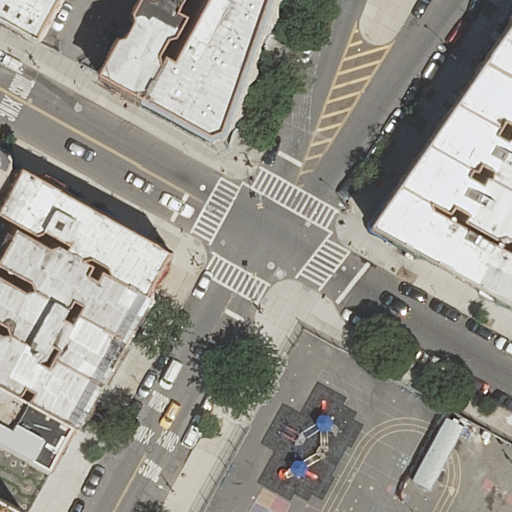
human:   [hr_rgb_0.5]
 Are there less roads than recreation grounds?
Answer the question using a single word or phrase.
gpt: no

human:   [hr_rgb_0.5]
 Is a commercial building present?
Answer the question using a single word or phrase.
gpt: no

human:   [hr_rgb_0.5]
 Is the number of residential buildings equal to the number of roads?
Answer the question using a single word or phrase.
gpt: no

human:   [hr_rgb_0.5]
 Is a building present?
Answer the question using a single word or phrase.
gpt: yes

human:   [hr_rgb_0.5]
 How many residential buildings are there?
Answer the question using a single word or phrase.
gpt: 15

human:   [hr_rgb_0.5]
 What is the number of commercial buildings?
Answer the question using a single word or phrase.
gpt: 0

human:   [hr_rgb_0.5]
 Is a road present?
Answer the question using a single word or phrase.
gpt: yes

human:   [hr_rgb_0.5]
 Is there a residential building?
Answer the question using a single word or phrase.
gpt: yes

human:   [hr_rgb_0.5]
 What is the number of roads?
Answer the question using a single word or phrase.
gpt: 5

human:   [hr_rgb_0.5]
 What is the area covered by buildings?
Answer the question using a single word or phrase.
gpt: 2458m2

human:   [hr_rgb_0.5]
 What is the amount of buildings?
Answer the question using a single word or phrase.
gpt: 15

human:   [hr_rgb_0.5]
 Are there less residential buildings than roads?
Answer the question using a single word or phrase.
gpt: no

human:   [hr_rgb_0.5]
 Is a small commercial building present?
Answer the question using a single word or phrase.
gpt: no

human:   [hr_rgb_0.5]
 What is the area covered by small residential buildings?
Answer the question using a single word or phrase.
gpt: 175m2

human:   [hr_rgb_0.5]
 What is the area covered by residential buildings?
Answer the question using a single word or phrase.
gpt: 2458m2

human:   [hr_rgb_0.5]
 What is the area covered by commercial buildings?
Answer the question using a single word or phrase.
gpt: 0m2

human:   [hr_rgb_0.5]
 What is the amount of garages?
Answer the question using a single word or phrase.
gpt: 0

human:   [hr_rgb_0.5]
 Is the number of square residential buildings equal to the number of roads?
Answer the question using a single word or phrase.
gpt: no

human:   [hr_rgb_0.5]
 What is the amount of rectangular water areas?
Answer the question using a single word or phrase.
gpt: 0

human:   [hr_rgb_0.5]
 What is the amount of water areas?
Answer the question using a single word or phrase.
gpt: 0

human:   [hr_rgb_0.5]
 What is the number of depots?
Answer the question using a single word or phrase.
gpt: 0

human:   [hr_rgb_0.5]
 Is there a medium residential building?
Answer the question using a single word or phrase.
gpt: yes

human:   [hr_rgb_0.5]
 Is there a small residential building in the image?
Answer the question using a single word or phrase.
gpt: yes

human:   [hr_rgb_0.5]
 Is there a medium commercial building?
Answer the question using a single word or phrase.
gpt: no

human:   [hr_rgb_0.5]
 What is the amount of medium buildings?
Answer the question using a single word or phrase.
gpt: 10

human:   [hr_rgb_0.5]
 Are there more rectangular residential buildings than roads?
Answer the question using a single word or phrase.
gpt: yes

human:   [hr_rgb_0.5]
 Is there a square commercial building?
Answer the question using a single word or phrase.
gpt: no

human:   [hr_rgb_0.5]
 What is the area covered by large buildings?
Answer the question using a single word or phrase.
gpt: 0m2

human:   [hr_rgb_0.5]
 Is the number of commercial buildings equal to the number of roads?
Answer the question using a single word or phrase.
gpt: no

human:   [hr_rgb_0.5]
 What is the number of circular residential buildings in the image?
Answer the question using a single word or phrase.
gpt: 0

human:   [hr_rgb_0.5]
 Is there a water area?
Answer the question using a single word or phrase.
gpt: no

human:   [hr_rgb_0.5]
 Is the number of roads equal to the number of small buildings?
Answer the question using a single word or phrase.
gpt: yes

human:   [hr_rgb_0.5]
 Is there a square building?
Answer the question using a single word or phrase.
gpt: no

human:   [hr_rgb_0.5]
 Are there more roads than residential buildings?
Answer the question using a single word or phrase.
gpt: no

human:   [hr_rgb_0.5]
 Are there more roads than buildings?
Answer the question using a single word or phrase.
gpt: no

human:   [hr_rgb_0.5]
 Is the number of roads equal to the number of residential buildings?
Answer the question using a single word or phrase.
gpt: no

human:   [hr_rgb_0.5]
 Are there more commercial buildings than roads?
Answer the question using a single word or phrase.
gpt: no

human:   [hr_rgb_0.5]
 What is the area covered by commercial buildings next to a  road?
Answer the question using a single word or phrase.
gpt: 0m2

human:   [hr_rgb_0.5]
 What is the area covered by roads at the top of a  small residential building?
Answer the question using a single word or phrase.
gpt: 0m2

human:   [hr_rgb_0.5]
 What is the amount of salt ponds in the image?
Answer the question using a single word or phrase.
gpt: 0

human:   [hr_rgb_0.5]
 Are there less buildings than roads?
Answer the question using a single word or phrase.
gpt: no

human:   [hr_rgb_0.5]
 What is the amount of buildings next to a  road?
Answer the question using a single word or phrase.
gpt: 15

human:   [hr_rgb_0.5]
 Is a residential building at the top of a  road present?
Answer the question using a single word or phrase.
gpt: yes

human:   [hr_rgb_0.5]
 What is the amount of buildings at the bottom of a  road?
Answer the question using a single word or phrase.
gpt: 9

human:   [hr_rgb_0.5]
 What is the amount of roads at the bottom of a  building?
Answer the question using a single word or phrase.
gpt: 3

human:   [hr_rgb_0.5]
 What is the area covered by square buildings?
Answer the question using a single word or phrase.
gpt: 0m2

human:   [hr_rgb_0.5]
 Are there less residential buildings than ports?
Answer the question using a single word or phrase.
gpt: no

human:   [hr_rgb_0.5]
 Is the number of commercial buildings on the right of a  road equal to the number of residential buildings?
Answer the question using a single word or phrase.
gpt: no

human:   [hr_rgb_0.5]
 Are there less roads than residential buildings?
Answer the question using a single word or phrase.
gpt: yes

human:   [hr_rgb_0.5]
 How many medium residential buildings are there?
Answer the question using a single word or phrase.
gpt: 10

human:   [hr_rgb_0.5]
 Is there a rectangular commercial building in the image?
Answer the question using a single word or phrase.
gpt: no

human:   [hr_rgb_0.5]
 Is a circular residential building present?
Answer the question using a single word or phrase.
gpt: no

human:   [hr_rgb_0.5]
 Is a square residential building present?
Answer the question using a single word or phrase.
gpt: no

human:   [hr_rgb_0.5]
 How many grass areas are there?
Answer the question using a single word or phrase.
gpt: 0

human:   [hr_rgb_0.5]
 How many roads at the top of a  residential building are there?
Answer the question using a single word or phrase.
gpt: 4

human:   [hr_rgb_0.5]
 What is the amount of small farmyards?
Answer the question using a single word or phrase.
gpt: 0

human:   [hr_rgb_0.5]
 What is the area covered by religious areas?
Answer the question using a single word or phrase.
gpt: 0m2

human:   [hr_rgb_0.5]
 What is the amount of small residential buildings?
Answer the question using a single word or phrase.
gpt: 5

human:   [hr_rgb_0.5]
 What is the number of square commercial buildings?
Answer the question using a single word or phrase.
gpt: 0

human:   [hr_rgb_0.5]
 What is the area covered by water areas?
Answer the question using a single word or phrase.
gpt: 0m2

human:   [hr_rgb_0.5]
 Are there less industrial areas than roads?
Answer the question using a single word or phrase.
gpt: yes

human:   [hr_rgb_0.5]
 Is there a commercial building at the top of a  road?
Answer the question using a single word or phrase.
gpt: no

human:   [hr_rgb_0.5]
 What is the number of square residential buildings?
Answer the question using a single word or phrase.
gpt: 0

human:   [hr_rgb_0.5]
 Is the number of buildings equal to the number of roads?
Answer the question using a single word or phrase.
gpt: no